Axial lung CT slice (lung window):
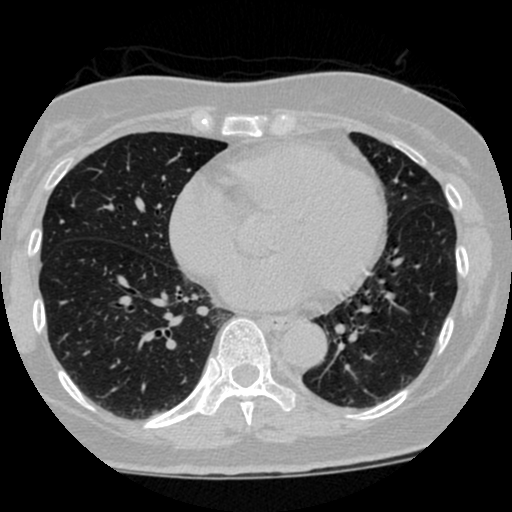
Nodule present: no